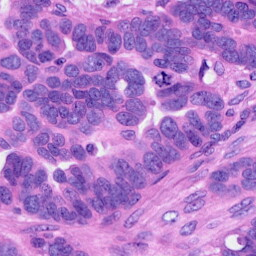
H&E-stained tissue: Ovarian